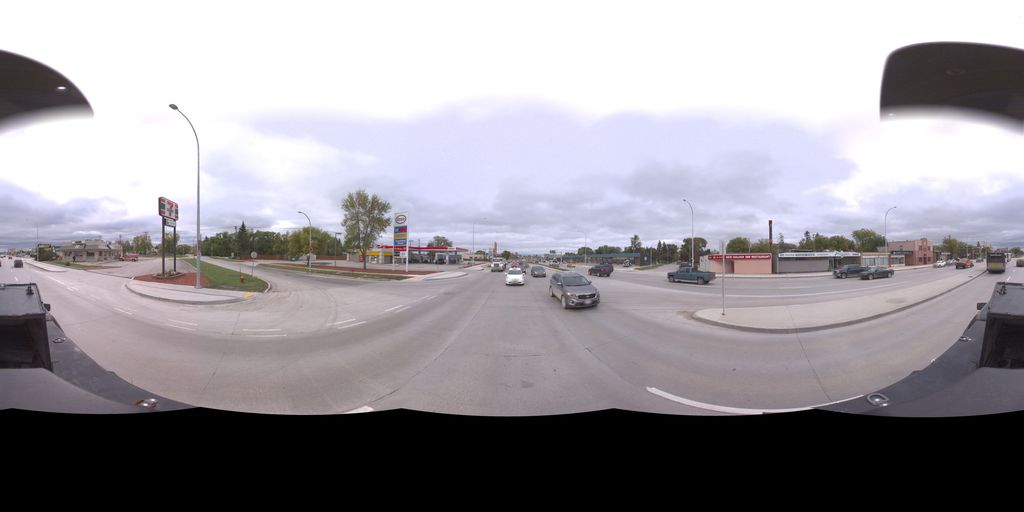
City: winnipeg